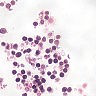
Metastatic tissue present: no